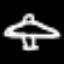
Label: airplane